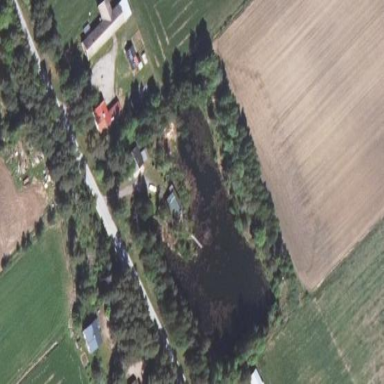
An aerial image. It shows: Pond formed in water basin.